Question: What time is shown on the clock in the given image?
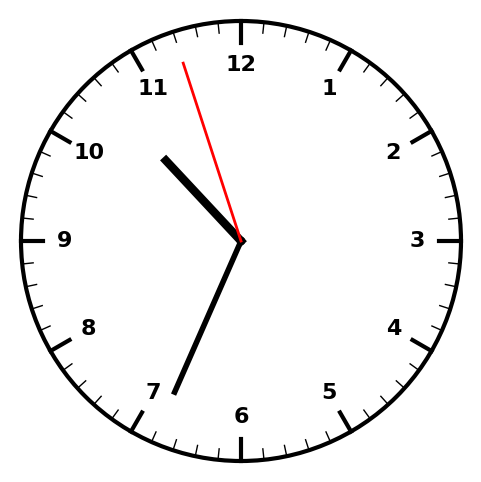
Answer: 10:33:57